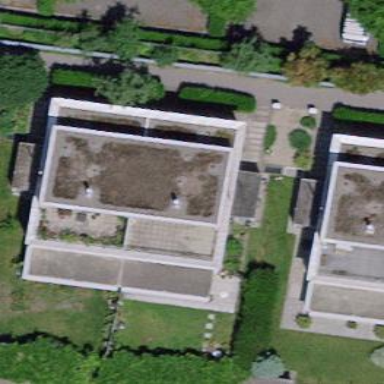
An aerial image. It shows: Terrace building.